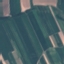
Label: AnnualCrop